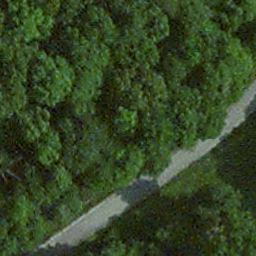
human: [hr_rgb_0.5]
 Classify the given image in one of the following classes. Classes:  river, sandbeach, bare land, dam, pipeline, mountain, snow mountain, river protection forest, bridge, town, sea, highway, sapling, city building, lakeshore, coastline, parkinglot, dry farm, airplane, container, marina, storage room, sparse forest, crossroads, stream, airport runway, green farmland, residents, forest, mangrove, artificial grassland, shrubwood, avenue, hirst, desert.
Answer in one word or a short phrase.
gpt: avenue